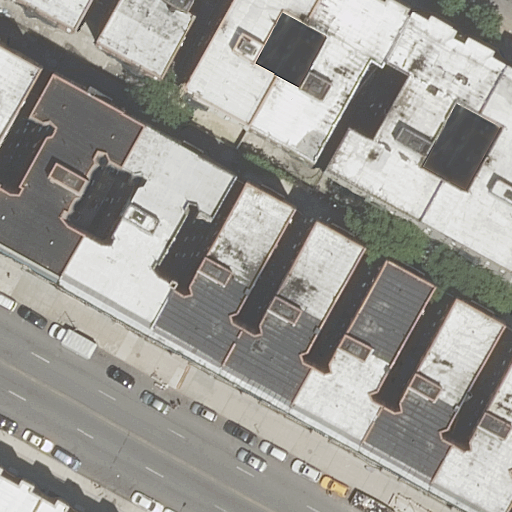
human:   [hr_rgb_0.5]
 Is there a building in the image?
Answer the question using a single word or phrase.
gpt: yes

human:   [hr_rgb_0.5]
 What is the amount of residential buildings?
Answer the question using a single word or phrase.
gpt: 15

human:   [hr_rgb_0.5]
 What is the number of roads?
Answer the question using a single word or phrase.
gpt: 2

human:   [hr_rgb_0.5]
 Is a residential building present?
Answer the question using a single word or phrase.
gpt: yes

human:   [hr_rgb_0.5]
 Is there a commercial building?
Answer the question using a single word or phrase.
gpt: no

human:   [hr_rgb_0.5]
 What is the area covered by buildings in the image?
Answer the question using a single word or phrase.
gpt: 5341m2

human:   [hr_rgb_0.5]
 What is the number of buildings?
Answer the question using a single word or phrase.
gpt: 15

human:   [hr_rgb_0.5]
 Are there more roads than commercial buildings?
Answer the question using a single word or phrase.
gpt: yes

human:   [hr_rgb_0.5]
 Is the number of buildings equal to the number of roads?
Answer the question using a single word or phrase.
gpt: no

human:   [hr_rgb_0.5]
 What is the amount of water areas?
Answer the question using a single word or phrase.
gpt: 0

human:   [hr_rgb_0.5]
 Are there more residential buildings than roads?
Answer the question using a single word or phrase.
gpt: yes

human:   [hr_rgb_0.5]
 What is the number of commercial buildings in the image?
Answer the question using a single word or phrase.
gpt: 0

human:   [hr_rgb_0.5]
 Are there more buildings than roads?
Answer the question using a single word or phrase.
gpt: yes

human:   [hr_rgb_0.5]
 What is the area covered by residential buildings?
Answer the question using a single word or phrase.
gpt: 5341m2

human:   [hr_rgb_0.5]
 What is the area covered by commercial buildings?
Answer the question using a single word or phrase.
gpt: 0m2

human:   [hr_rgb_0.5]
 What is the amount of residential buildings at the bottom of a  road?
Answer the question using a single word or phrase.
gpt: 12

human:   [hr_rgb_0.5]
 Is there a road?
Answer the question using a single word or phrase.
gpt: yes

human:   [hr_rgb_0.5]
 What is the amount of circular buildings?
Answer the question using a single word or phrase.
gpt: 0

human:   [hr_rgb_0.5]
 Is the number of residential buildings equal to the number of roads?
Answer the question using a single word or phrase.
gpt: no

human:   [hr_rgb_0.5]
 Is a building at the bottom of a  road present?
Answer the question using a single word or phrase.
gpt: yes

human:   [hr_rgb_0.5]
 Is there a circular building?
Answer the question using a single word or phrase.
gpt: no

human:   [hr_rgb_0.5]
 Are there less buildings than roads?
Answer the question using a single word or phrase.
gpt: no

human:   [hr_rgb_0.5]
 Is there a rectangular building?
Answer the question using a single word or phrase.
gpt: yes

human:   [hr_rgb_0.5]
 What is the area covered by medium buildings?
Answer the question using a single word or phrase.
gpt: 3526m2

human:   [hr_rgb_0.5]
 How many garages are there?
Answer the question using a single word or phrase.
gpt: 0

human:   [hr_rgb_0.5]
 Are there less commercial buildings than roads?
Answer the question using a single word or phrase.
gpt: yes

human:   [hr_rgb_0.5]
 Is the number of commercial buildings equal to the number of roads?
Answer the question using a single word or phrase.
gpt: no

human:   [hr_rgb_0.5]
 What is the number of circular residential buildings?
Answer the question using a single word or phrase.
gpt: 0

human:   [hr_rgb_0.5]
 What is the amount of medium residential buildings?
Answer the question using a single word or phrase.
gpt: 10

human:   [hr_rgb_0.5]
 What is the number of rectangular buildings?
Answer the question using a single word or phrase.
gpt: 2

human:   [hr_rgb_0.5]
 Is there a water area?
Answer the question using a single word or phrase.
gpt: no

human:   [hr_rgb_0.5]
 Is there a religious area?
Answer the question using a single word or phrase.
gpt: no

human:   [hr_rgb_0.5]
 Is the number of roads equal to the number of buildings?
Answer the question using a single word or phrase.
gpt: no

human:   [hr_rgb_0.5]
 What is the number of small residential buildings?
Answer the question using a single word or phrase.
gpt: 2

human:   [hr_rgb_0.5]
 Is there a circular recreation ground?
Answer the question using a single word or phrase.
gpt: no

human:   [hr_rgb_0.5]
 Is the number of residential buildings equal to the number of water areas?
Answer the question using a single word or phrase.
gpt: no

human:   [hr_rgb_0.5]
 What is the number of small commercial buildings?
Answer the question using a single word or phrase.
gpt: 0

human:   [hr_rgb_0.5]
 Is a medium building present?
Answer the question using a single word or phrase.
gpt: yes

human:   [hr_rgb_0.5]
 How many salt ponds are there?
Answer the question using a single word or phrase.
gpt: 0

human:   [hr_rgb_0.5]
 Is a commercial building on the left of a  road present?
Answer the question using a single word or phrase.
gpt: no

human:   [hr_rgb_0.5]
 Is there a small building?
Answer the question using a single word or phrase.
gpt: yes

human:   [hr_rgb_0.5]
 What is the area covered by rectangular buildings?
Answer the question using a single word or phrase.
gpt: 121m2

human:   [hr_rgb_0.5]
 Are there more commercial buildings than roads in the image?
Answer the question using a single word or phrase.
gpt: no

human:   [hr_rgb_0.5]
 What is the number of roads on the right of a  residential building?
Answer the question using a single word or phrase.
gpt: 2

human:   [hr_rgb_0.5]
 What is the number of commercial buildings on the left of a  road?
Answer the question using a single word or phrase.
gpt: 0

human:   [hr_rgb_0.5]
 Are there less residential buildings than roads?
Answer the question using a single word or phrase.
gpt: no

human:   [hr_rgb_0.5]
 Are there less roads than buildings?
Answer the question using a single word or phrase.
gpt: yes

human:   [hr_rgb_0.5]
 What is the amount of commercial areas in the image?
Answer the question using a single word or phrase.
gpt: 0

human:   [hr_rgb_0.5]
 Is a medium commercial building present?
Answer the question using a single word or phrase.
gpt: no

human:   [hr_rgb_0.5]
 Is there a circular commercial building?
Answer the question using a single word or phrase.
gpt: no

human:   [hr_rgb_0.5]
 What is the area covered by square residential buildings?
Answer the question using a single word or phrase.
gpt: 0m2

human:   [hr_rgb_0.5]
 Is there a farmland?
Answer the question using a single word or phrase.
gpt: no

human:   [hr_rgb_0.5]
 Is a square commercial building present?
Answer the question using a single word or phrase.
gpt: no

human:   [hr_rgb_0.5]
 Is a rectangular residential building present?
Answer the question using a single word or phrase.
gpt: yes

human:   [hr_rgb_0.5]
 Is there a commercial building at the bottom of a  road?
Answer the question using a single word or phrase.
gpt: no

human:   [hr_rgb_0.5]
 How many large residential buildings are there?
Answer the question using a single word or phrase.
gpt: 3

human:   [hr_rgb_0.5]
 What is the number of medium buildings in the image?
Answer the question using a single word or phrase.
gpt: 10

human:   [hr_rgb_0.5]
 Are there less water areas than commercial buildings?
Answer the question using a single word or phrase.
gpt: no

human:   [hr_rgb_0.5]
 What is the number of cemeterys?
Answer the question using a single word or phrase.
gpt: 0

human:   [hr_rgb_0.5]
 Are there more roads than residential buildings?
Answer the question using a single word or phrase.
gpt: no

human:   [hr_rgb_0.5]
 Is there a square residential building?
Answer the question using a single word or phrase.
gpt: no

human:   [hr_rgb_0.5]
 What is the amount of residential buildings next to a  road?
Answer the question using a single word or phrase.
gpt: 15

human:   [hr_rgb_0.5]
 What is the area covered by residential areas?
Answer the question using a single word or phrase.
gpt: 0m2

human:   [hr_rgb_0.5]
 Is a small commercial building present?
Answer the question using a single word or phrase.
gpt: no